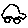
Label: car